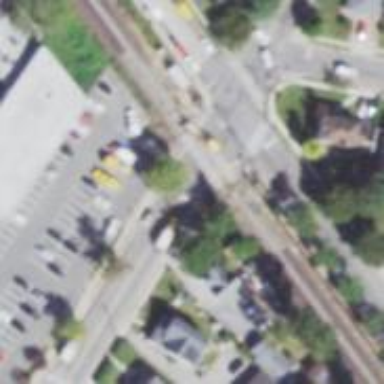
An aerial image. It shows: Railway crossing.